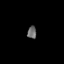
Tissue: prostate
Cell type: T cells
Senescence score: 0.3121
Nuclear area (px): 110
Mean DAPI intensity: 105